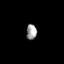
Tissue: prostate
Cell type: Endothelial cells
Senescence score: 0.7002
Nuclear area (px): 158
Mean DAPI intensity: 156.101